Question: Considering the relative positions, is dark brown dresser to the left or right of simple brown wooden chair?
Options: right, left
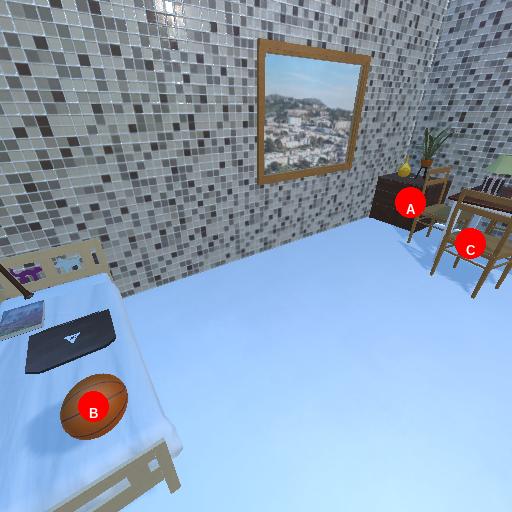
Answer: right